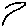
Label: line